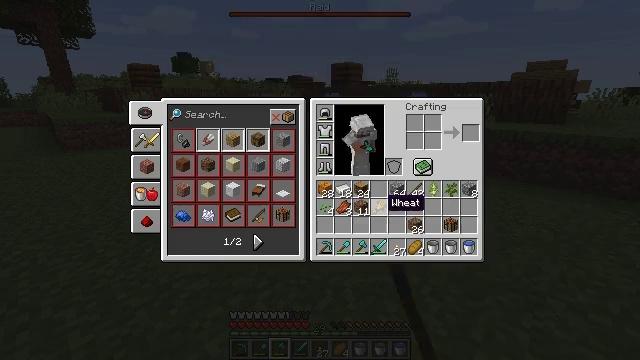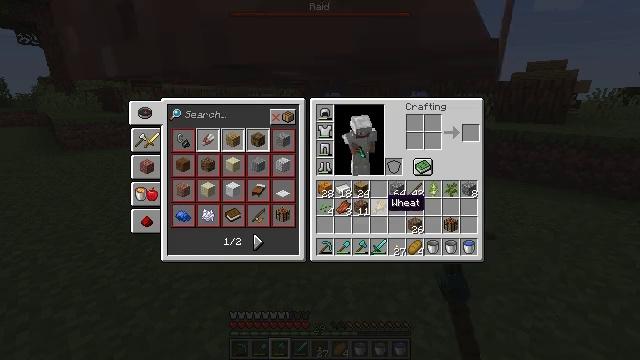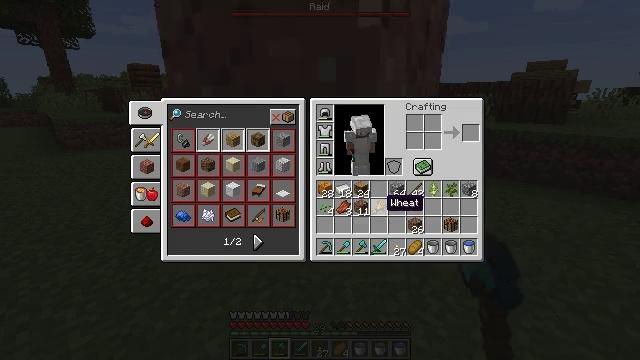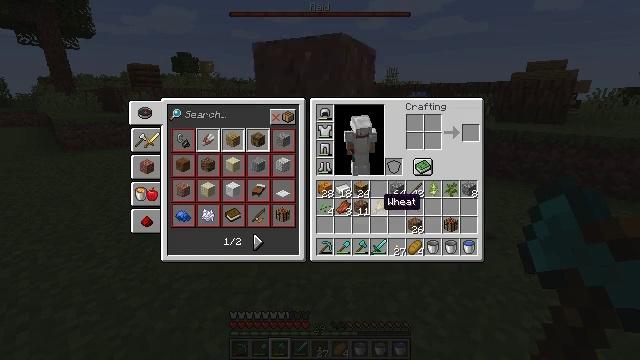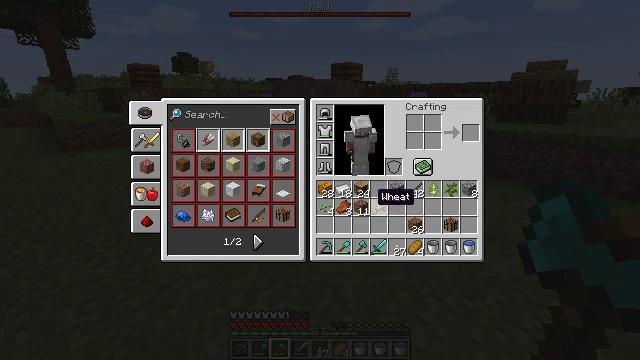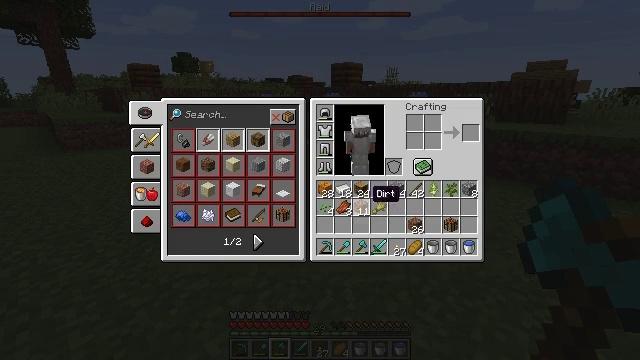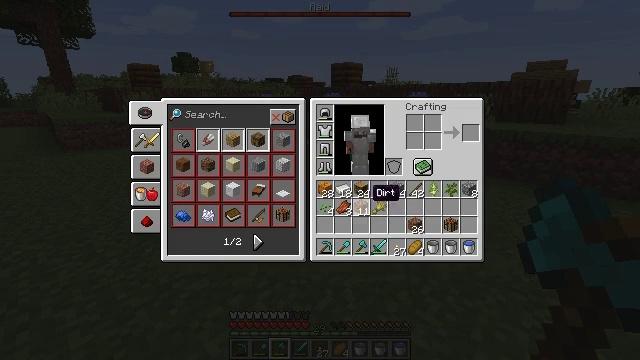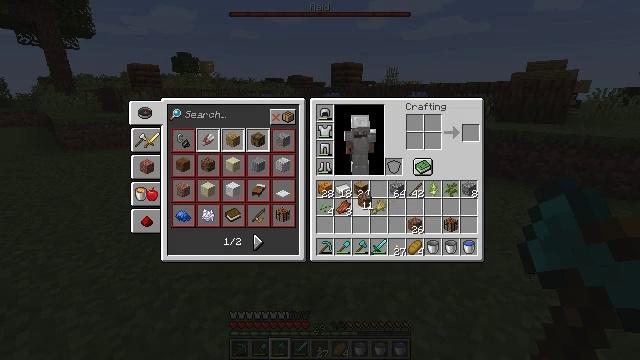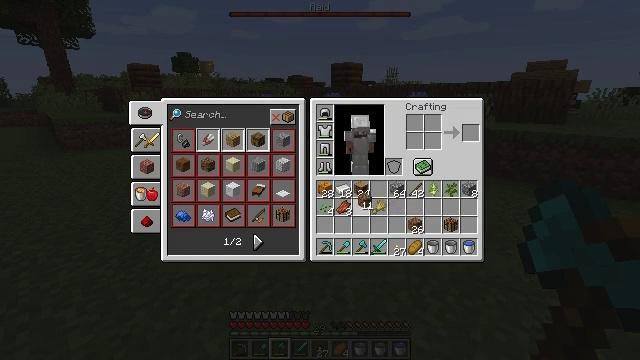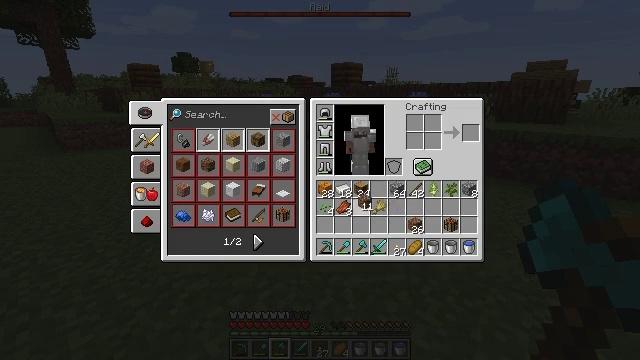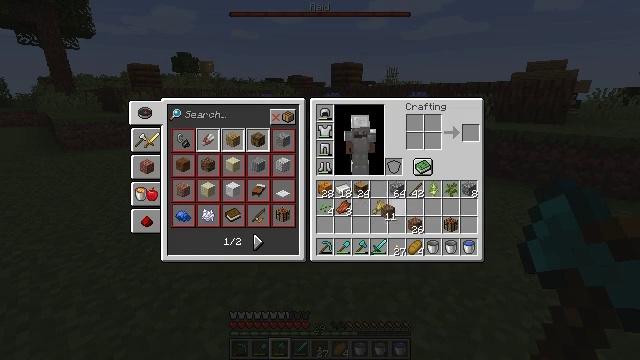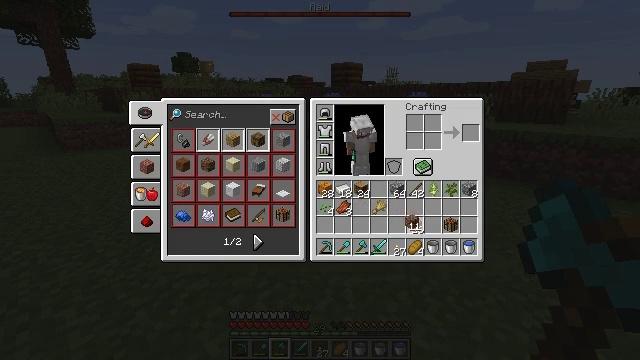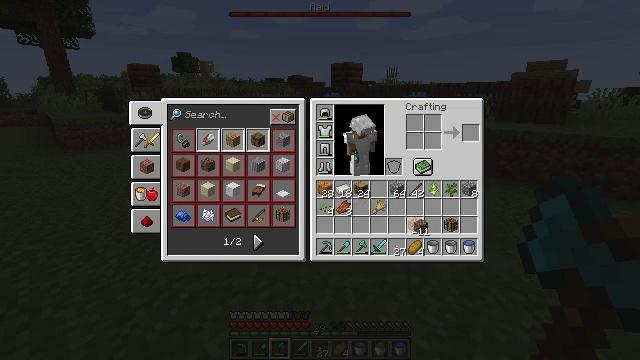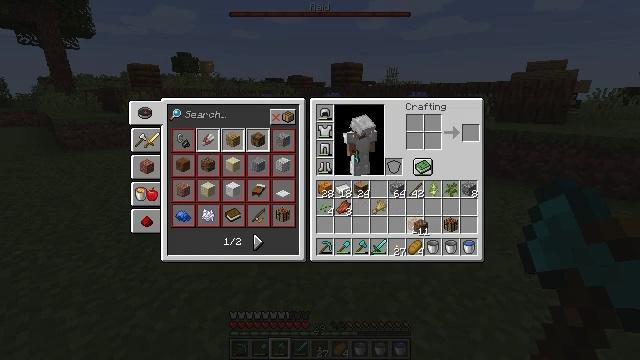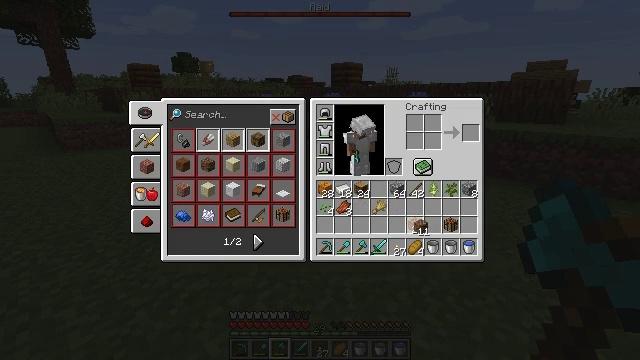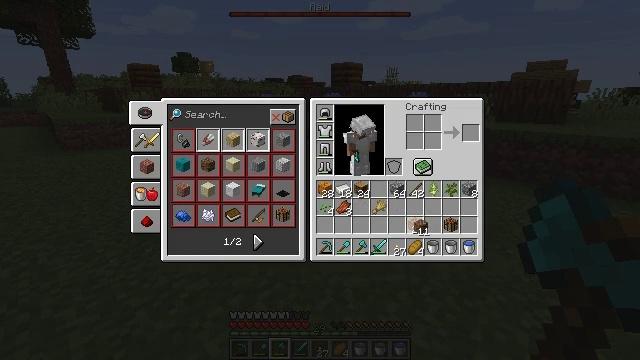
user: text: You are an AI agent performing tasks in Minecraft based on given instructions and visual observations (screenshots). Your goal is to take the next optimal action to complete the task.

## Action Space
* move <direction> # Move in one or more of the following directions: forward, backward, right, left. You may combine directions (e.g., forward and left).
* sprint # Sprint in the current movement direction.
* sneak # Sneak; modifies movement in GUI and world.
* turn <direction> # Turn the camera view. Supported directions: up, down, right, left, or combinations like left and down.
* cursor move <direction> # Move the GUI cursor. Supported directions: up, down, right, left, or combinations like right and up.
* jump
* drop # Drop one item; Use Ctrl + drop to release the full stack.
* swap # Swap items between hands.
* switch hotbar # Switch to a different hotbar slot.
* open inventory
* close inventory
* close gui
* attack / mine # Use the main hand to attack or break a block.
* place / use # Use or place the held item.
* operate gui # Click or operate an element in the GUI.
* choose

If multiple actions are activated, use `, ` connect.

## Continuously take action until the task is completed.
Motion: motion action
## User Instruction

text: Interact with the crafting table to craft an iron hoe.
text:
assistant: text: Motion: open gui
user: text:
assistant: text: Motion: no_op
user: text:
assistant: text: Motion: no_op
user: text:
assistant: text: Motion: no_op
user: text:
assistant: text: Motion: no_op
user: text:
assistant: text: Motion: no_op
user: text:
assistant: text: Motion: operate gui
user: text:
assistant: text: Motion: operate gui
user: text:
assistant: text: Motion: no_op
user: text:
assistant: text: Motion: cursor move right and down
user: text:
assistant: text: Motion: cursor move right and down
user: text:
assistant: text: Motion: cursor move right
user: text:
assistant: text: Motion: no_op
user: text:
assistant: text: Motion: no_op
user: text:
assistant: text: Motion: no_op
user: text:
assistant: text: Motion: no_op
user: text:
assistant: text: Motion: no_op
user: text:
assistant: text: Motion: operate gui
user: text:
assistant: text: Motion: operate gui
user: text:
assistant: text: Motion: operate gui
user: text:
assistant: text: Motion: no_op
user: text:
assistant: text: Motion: no_op
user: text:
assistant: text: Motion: no_op
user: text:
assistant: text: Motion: no_op
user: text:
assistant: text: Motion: no_op
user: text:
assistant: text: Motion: cursor move left and up
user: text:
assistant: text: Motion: cursor move left
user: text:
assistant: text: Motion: cursor move left
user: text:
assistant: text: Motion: cursor move left
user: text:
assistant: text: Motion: no_op